Field crop: maize
Growth stage: 1
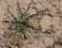
Species: salsola